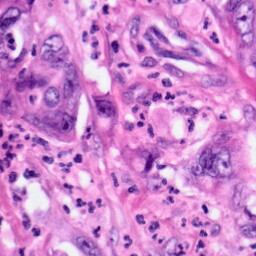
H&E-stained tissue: Pancreatic